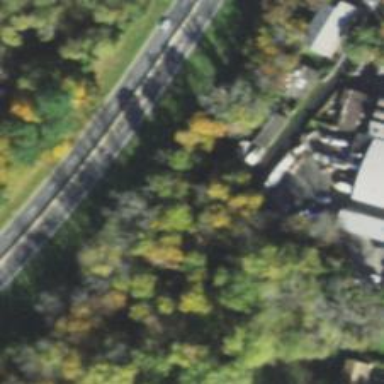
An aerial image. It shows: Asphalt path on bridge over abandoned railway.